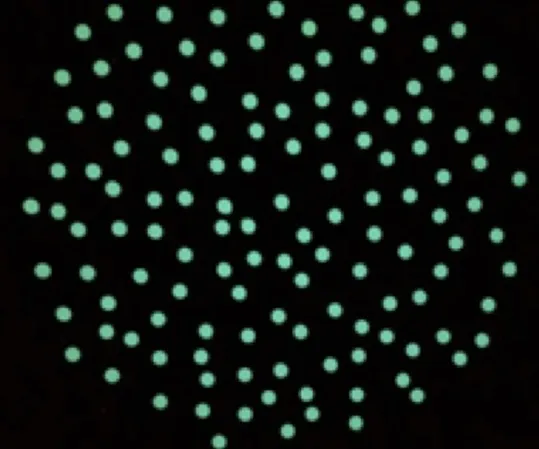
Optokinetic (OKN) rotatory disk used for inducing the OKN stimuli.
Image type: pathology (giemsa)